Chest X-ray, PA view. Patient: 39 years old, sex F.
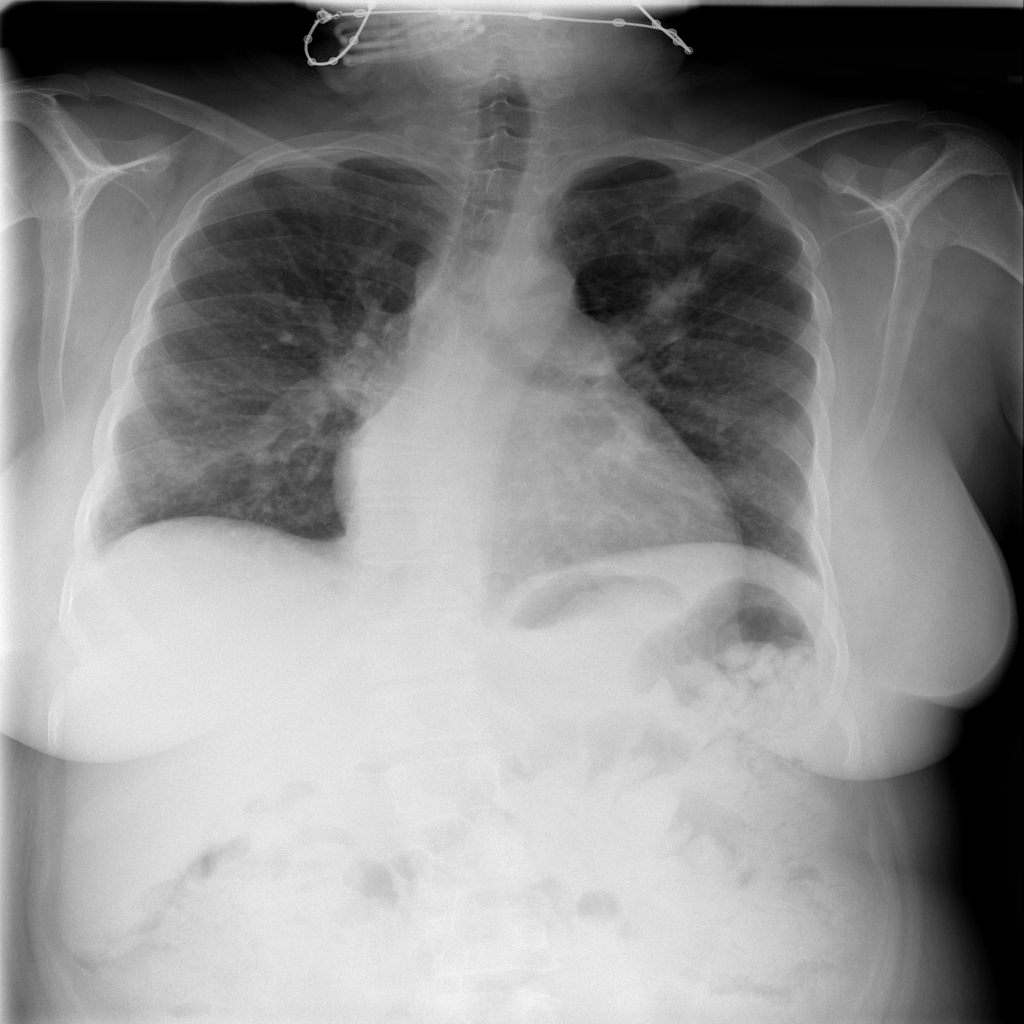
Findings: Cardiomegaly, Effusion, Infiltration